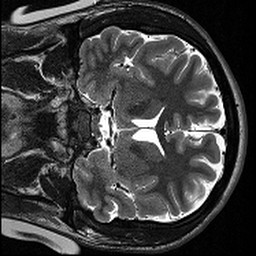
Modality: T2w
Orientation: coronal